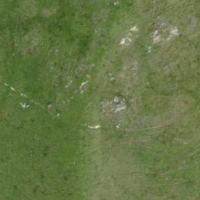
EUNIS habitat code: 26
Species observed at this site:
Rana temporaria